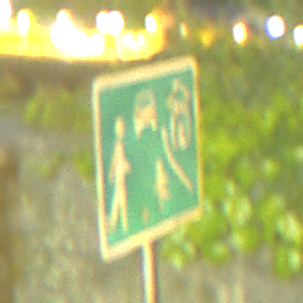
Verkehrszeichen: BeginnVerkehrsberuhigterBereich
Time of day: Night
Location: Outdoor (Urban)
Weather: PartlyCloudy
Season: NotSpecified
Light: Artificial